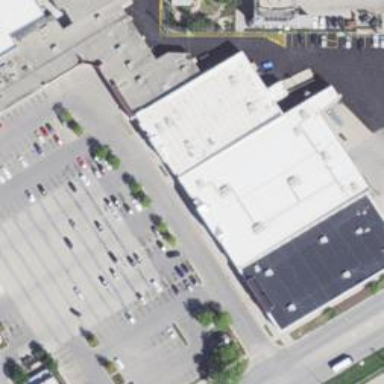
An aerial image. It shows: Retail building.